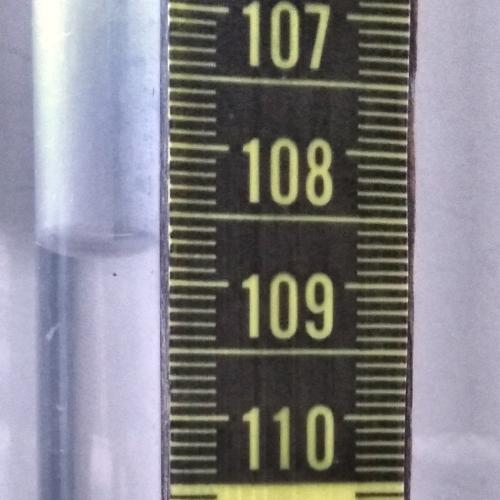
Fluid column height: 108.8 cm